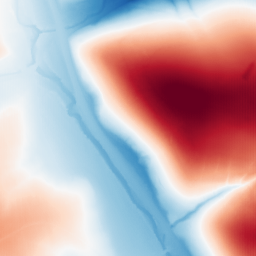
Category: trend_removal
Decomposition family: polynomial_high
Decomposition parameters: degree: 5
Upsampling method: fft_zeropad
Upsampling parameters: scale: 8
Upsampling scale: 8